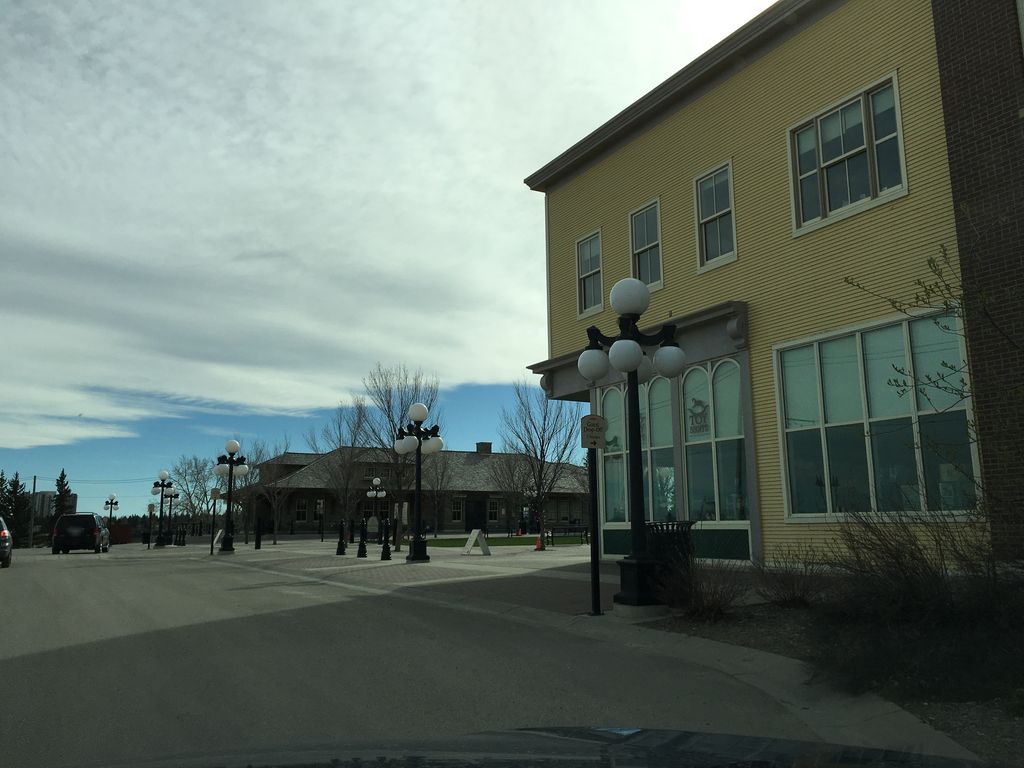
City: calgary